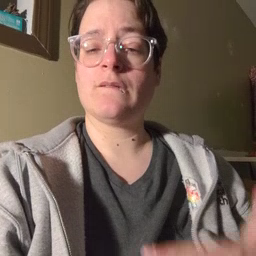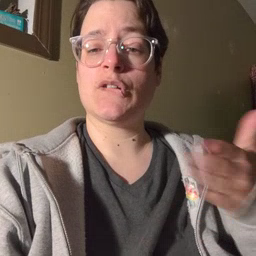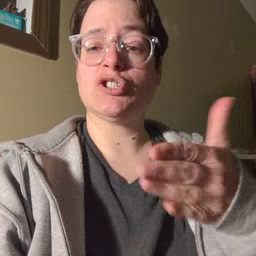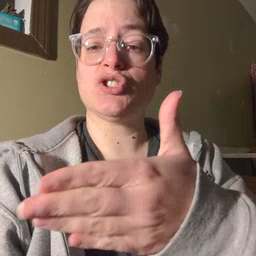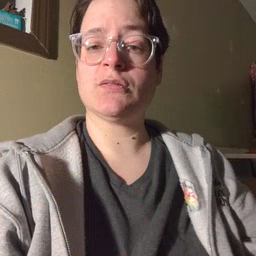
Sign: fish